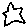
Label: star